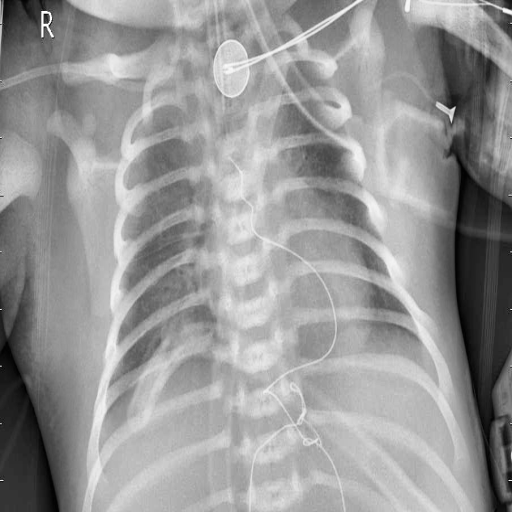
Finding: PNEUMONIA